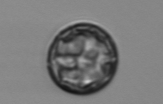
Label: Thalassiosira